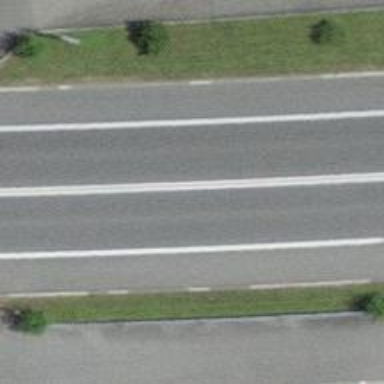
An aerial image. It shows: Asphalt trunk motorway.